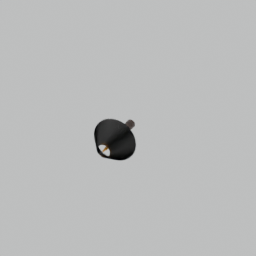
Label: lighting